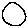
Label: circle